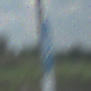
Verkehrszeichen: Radweg
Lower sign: HinweisDurchVerbaleAngabe2
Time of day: MorningAfternoon
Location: Outdoor (Nature)
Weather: PartlyCloudy
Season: NotSpecified
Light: Natural